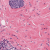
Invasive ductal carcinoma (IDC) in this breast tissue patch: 0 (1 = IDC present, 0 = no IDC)